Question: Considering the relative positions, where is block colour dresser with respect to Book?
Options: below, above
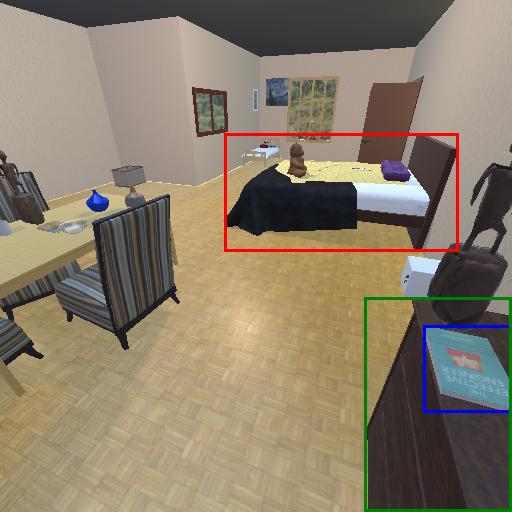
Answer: below